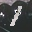
Label: 1